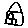
Label: house